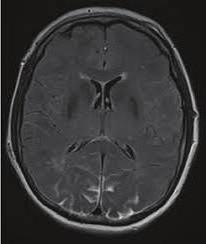
Label: notumor